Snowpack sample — Snodgrass Mountain, Crested Butte, Colorado (2/4/25, 12:06 PM MST)
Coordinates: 38.923, -106.968
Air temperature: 35 °F
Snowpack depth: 80 cm
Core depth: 80 cm
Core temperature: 32 °F
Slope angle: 14°, slope face: 78°
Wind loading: low
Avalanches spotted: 0
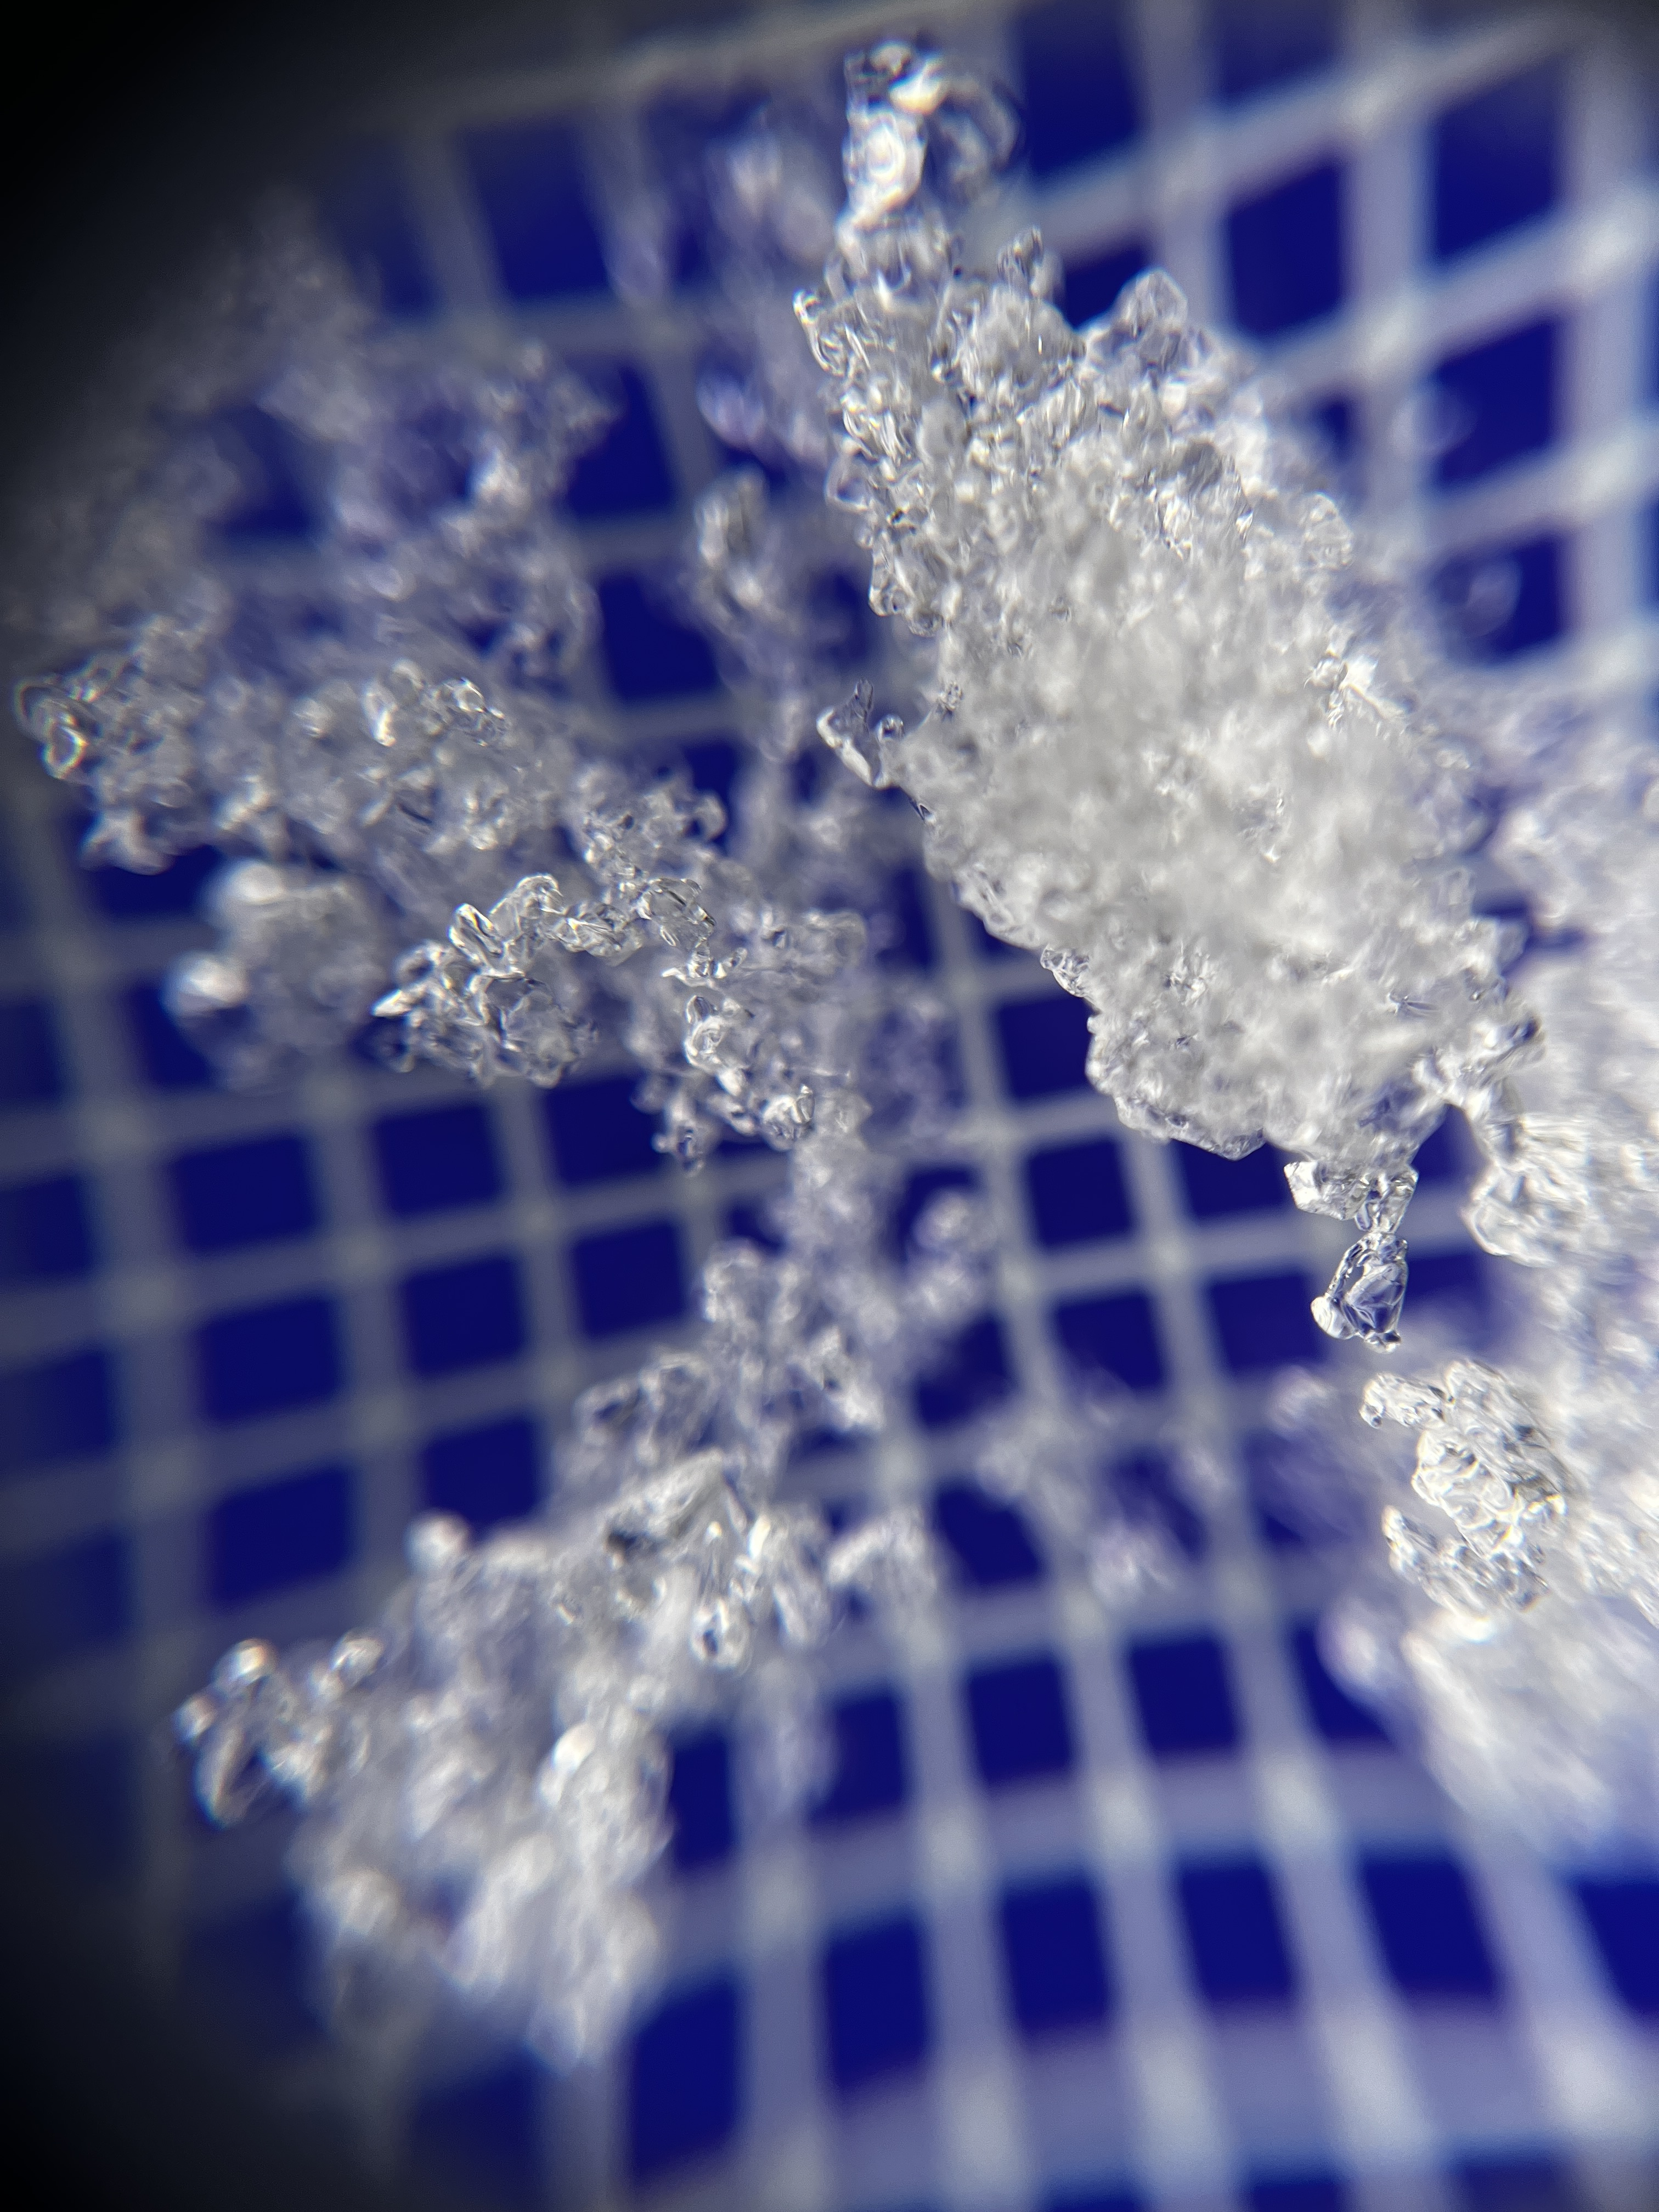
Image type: magnified_profile
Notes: No avalanches nearby, unusually warm weather for the last month reported by residents, Collected 25 yards from treeline